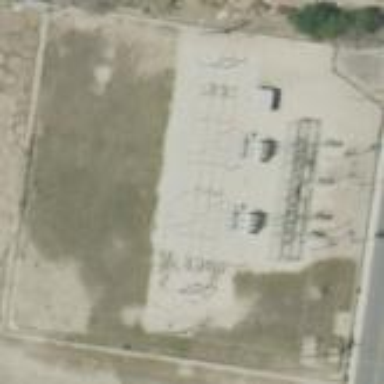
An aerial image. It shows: Distribution substation surrounded by fence.